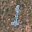
Label: 1